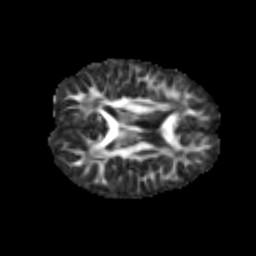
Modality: FA
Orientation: axial
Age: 7
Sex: male
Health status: healthy